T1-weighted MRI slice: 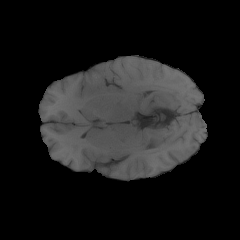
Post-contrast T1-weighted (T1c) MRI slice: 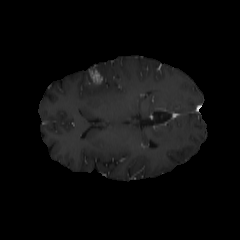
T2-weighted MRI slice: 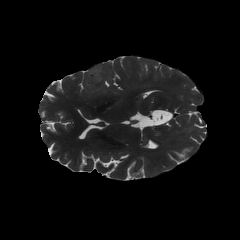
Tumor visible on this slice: yes